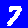
Digit: 7